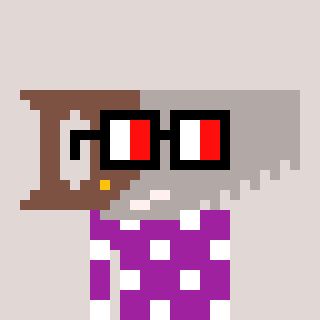
a pixel art character with square glasses with black frames and red eyes, a saw-shaped head and a magenta-colored body on a warm background